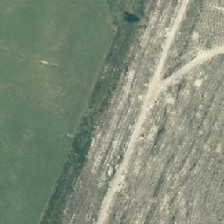
Land cover: harvested_forest